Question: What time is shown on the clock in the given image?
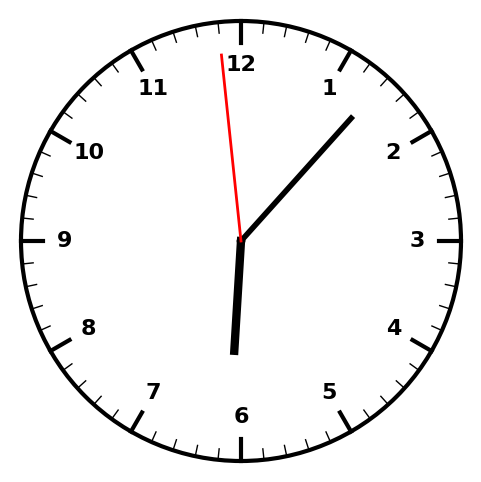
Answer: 06:06:59